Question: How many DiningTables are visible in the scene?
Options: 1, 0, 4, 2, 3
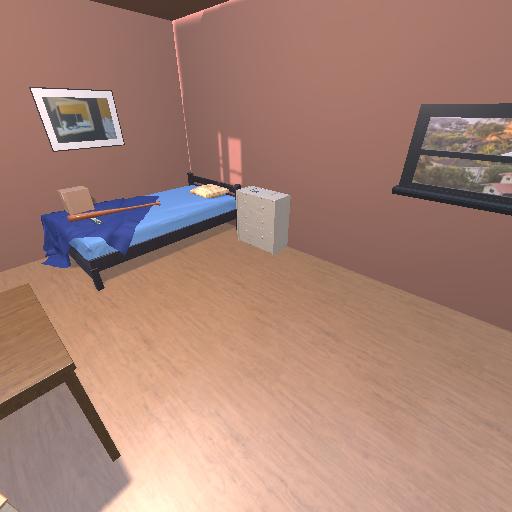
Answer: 1